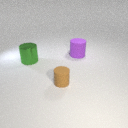
large green metal cylinder to the left of small brown rubber cylinder